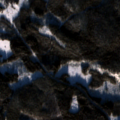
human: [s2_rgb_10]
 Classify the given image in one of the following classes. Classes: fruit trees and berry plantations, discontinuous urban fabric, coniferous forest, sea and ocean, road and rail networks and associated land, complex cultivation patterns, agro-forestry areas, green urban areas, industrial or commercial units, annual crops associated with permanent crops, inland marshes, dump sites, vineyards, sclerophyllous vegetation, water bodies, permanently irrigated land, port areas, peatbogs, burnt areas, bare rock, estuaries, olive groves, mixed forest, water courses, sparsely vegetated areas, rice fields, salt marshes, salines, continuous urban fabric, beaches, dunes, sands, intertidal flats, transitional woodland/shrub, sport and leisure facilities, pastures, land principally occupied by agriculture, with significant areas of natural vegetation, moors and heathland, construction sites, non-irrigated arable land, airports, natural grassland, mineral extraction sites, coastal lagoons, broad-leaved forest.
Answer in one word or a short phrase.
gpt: coniferous forest, mixed forest